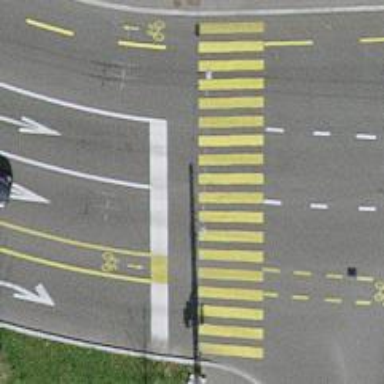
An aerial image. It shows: Road with traffic signals.